Question: setting 'color:white;' or even using the class 'icon-light' or 'icon-white' makes all font-awesome-icons white, except for 'fa-star' which remains yellow no matter what I do!
I've tried overriding css with methods as desperate as using '!important' in an inline-styling on the element. the star remains yellow! (see image below)
Why is this, and how do I make it white?
(Using font-awesome 3.2.1 in order to support IE7, don't ask me why)

essentially this is my markup:
'''
<i class="icon-white icon-star" style="color:white;"></i>
'''
Or as it stands when I took the screenprint bellow:
'''
<i class="icon-light icon-star" style="color:white !important;"></i>
'''
as can be seen in the image, this inline-style rule essentially overrides a bunch of other css-rules saying the same thing; 'color' should be 'white'.
whats extra-funny about this behaviour is that chromes debugger under "Computed Styles" actually claims that the star IS white. which as you can see is not the case.
EDIT: I actually managed to solve this, but I have no idea why my solution works, so I'll leave the question open in hope someone might provide insight into what is actually going on here. Here's what I did:
If you look into font-awesome.css you'll find the following block:
'''
.icon-star:before{
content:"
005";
}
'''
As a first step in my continued research of this mysterious error, I changed the class on my '<i>' to 'white-star' and added the following to my stylesheet:
'''
.white-star:before{
content:"
005";
}
'''
from there I was going to experiment with some other things when I to my surprise noticed that the star was white!
This is no longer an issue in need of solving, But I really would like to know whats going on here, so I'll just leave the question open in hope that someone might provide some insight (for me and the community).
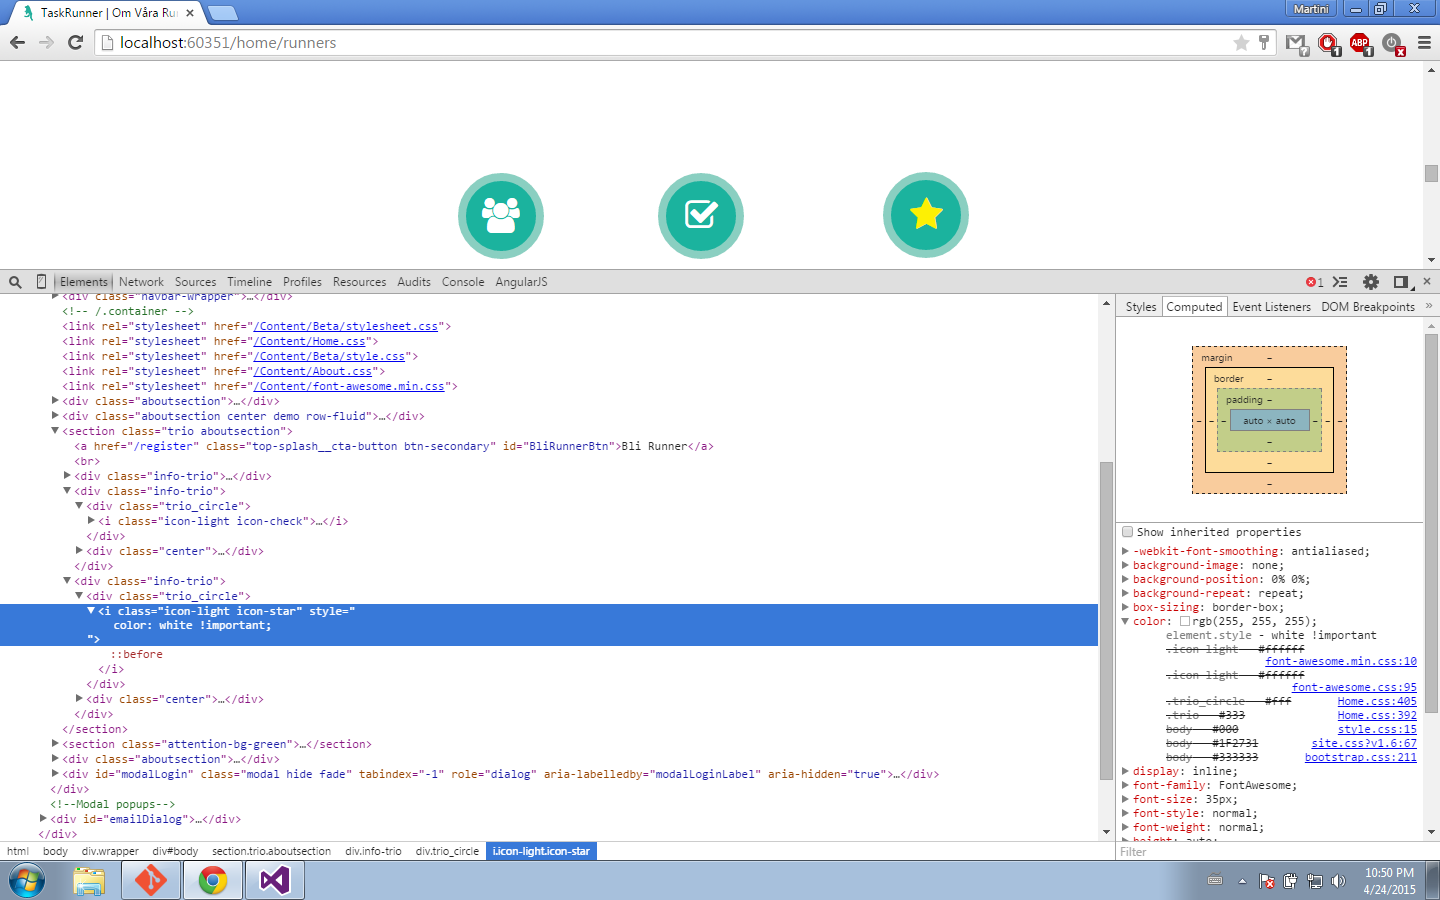
Answer: So I finally figured it out. And of course the solution was obvious!
The Color for icon-star is set on the '.icon-star:before' element. What I was doing wrong here was setting color rules to the '.icon-star' element. Colors are of course inherited, but inheritance does not override rules set directly to child-elements(doh!). This is why adding '!important' had no effect.
Moral is: When styling FA-icons, set styles to the pseudo-element, not the parent!